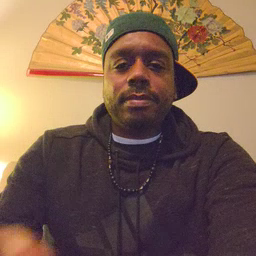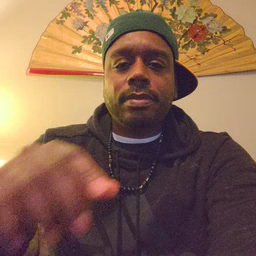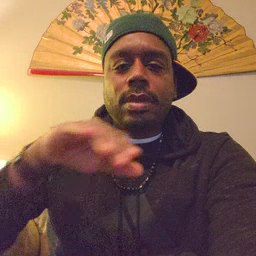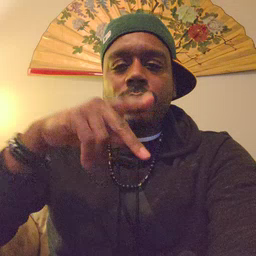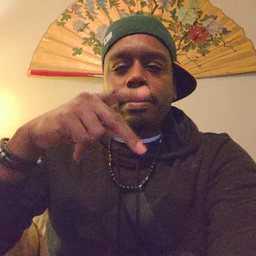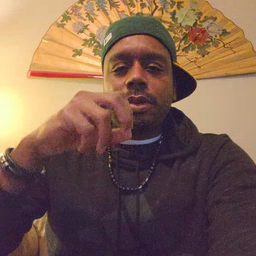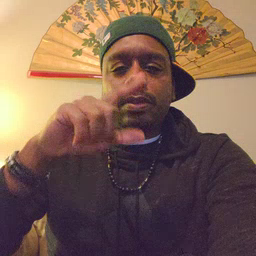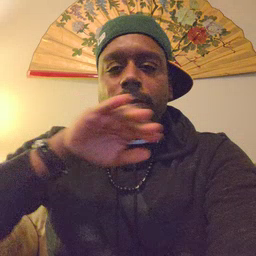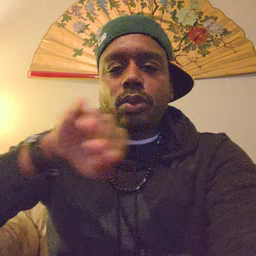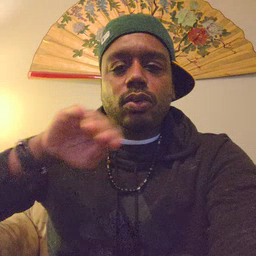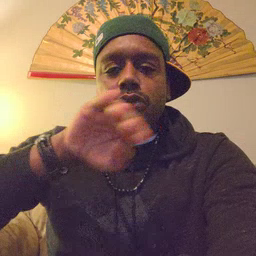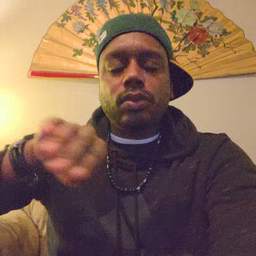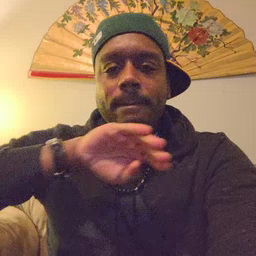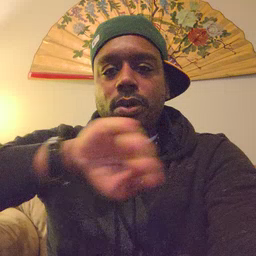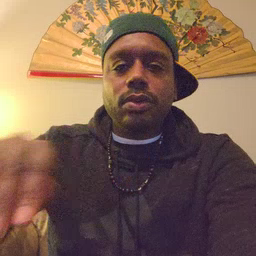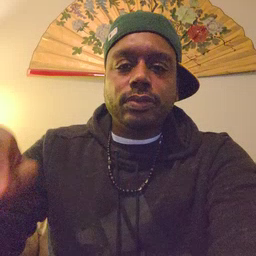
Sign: pool